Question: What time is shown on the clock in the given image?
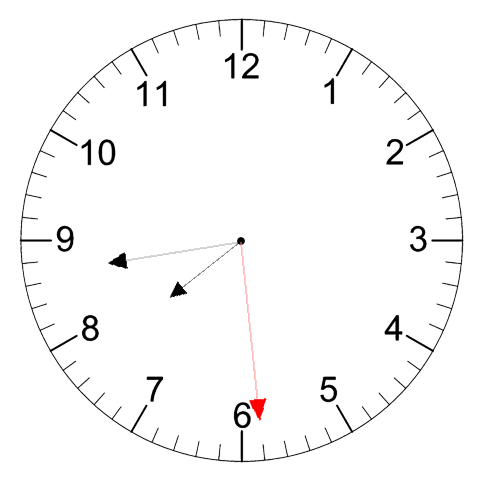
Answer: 07:43:29